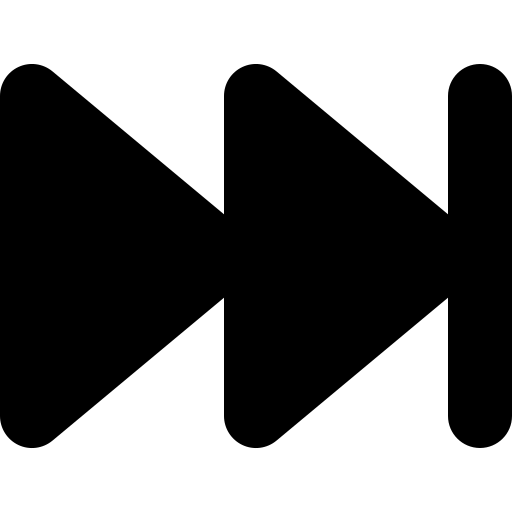
Tags: icon, FontAwesome, fa-icon, solid, forward, fast